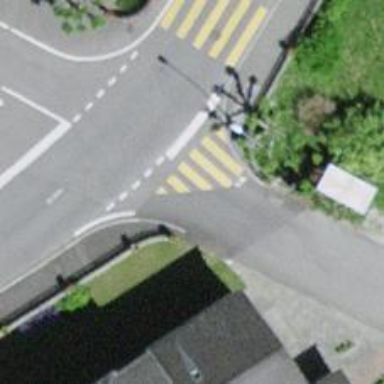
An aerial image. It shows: Zebra crossing on the road.